Question: I'm writting a simple server for experimenting with server socket and 'telnet.exe'
'''
public static void main(String[] args) throws IOException {
String line;
ServerSocket ss = new ServerSocket(5555);
Socket socket = ss.accept();
System.out.println("Waiting for a client...");
InputStream sin = socket.getInputStream();
OutputStream sout = socket.getOutputStream();
DataInputStream in = new DataInputStream(sin);
DataOutputStream out = new DataOutputStream(sout);
out.writeUTF("");
out.writeUTF("Hello client
");
line = in.readUTF();
System.out.println("The dumb client just sent me this line : " + line);
System.out.println("I'm sending it back...");
out.writeUTF(line);
out.flush();
System.out.println("Waiting for the next line...");
System.out.println();
}
'''
Now I'm running this server and connecting to him via 'telnet.exe'. It's ok. But when i'm sending message to server I dont receive this back:

Why it doesnt work?
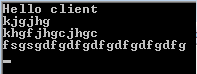
Answer: A telnet client terminates each input-line with a newline. But a DataInputStream does not recognize this as a terminator for input-strings, because a DataInputStream is for binary data.
1. Wrap your input stream with an InputStreamReader to handle it as a character-based input stream.
2. Then wrap this one in a BufferedReader. This has the advantage that the input-stream can be filled by the socket in the background while your program executes. It also provides some handy utility methods like the following.
3. Use the readLine method, which reads data until a newline is found.
Like this:
'''
BufferedReader inputReader = new BufferedReader(new InputStreamReader(in));
[...]
line = inputReader.readLine();
'''
For text-based output of newline-terminated messages back to the client, you should use the output analogue of the BufferedReader, which is the <URL>.